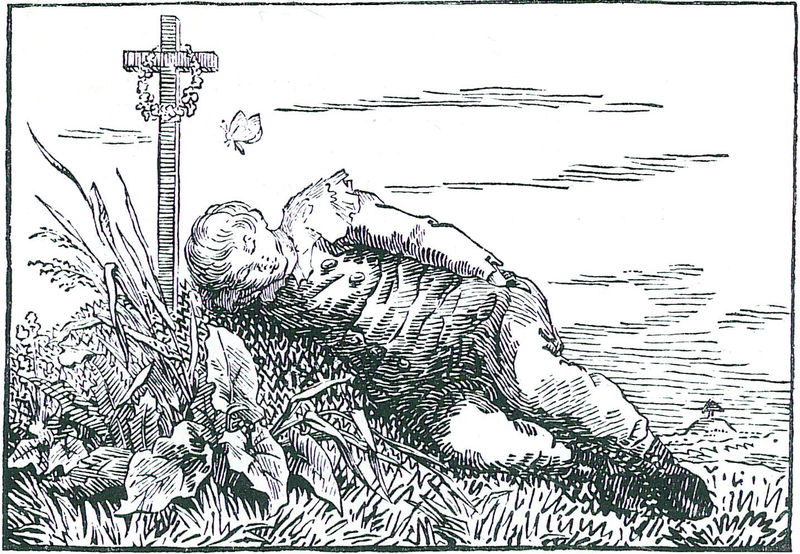
Titel: Knabe auf einem Grab schlafend
Künstler: Caspar David Friedrich
Standort: Berlin
Institution: Kupferstichkabinett
Schlagwörter: berg, blätter, himmel, mann, schlaf, weiß, wolken, ocker, blume, blumen, grau, haar, hell, hintergrund, kleider, licht, schwarz, zeichnung, gras, schirm, wiese, wolke, beige, jung, arm, augen, rahmen, tod, trauer, ferne, gräser, horizont, hügel, weide, sonne, figur, kind, pflanzen, holzschnitt, sommer, liebe, papier, ruhe, liegen, ruhen, schlafen, schlafend, mittag, gipfel, grafik, graphik, linien, pause, rast, dick, einfach, homme, junge, knie, liegend, knöpfe, geschlossen, frühling, bauer, tusche, knabe, kreuz, traum, stengel, druck, druckgraphik, schwarzweiss, druckgrafik, hochdruck, schraffur, radierung, schrafur, stich, blanc, caricature, noir, seite, illustration, holzdruck, kranz, schmetterling, xylographie, jüngling, kreuze, grab, leid, gräber, wanderer, wams, müde, unkraut, blumenkranz, kruzifix, grad, gedenken, kraut, fleurs, erinnerung, erschöpft, gravure, mort, kräuter, süß, geliebte, träumen, hirte, romantisme, ausruhen, bois, ciel, nature, paysage, couronne, fleur, herbes, allégorie, grabmal, allemand, montagne, pilz, boutons, gipfelkreuz, tombe, collier, dormir, endormi, enfant, repos, sommeil, croquis, dessin, ruhend, schalf, nuage, reve, songe, schlummer, garçon, herbe, promeneur, encre, traits, melancolie, feuilles, plante, croix, noir et blanc, veste, vent, crix, erinnerungen, grabhügel, jacob, kreiu, nahsichtig, papillon, schöafender, renaissance, soldat, militaire, pantalon, plantes, jeune homme, zweichnung, blond, allongé, fleures, végétation, paix, paisible, sépulture, dormeur, nori, homme endormi, âme, tige, so;;eil, jeune garçon, monticule, phenix, couronne de fleurs, tranquille, cendres, gulliver, renaitre, revivre, vivre, dessin à la plume, couronne de fleur